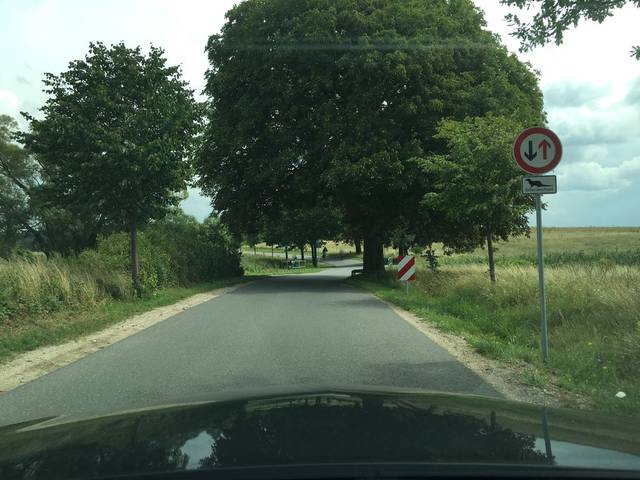
Region: Germany
Coordinates: 53.503, 12.709